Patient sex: F
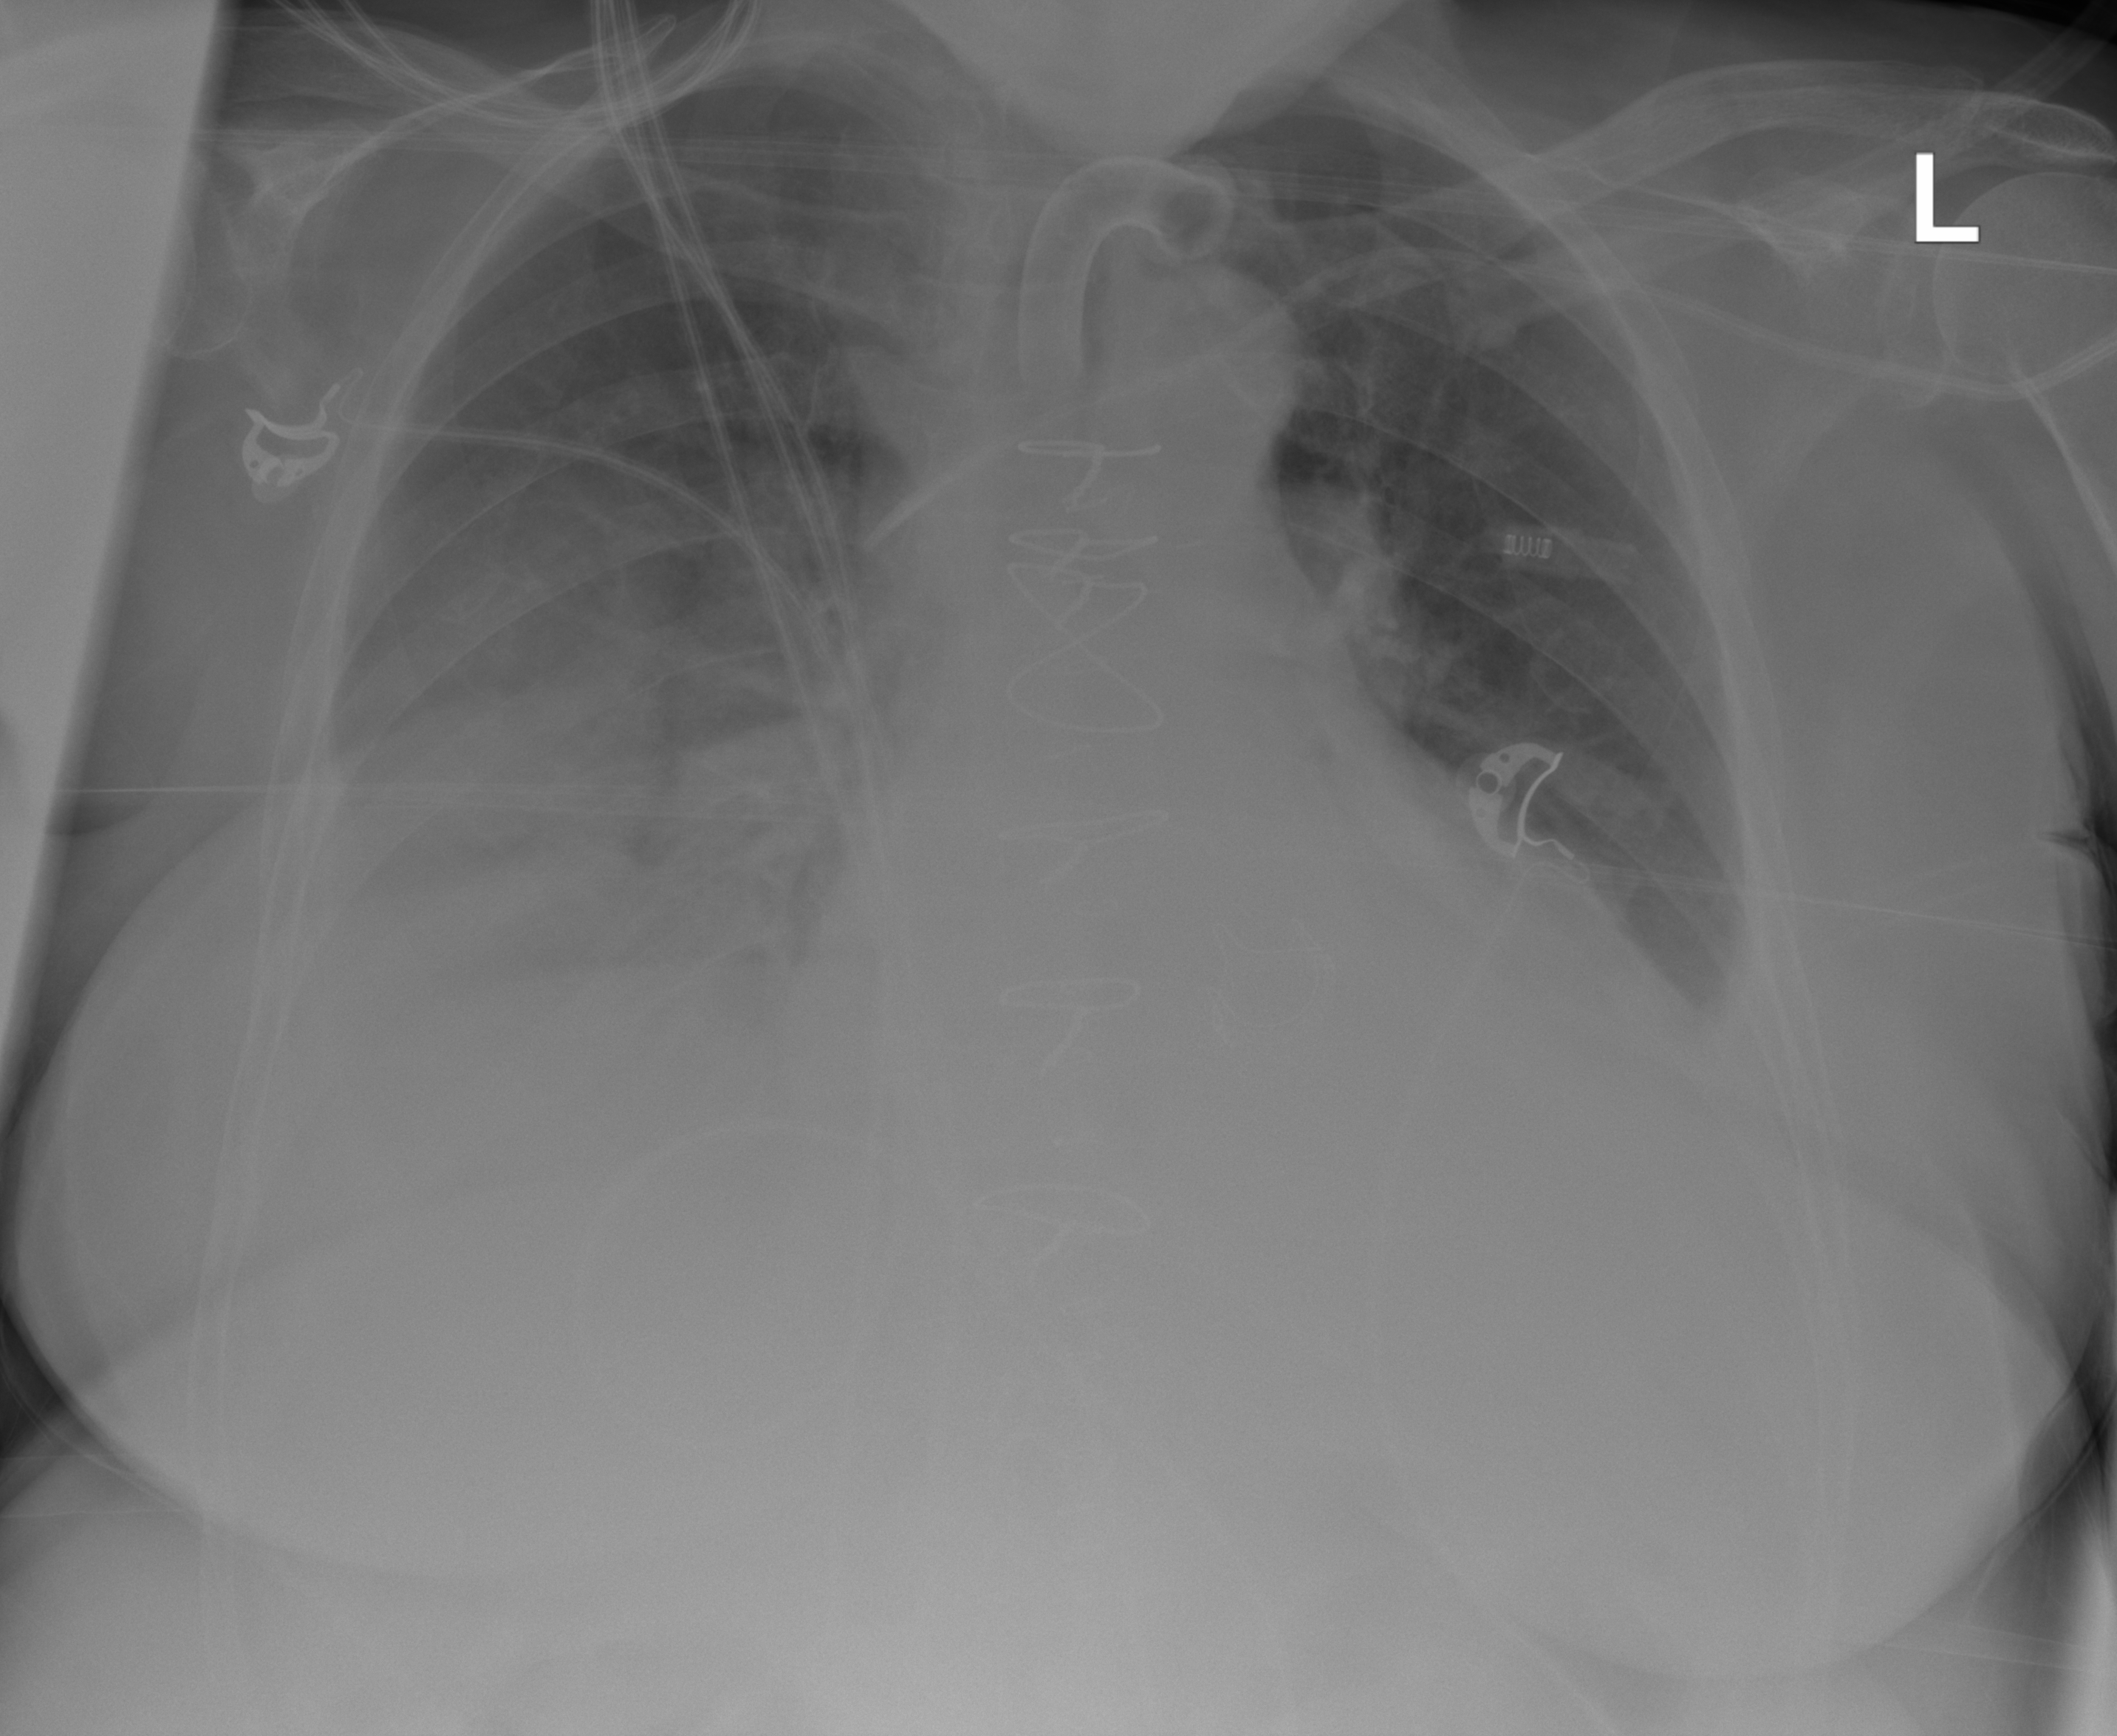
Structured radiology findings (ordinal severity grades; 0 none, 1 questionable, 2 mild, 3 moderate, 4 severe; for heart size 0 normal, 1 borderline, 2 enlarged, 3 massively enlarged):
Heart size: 2
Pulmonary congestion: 2
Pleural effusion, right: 3
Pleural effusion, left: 2
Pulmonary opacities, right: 0
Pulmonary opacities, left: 0
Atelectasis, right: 2
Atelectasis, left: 2